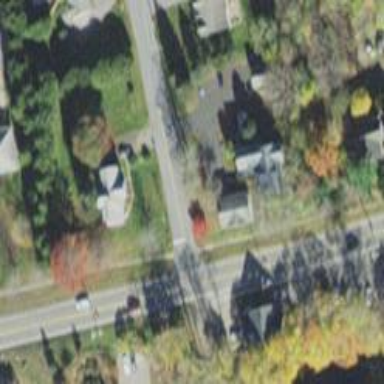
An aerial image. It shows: Unmarked road crossing.